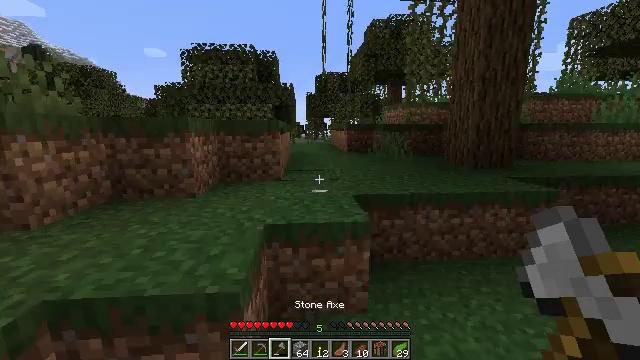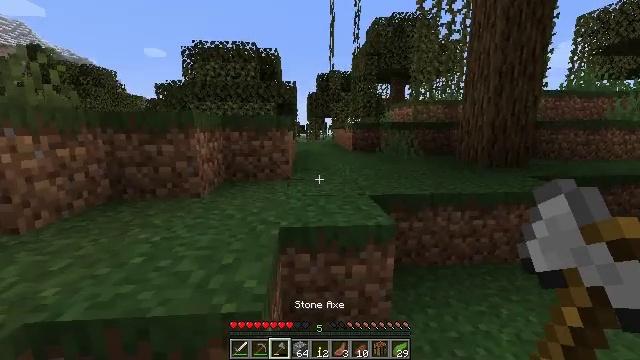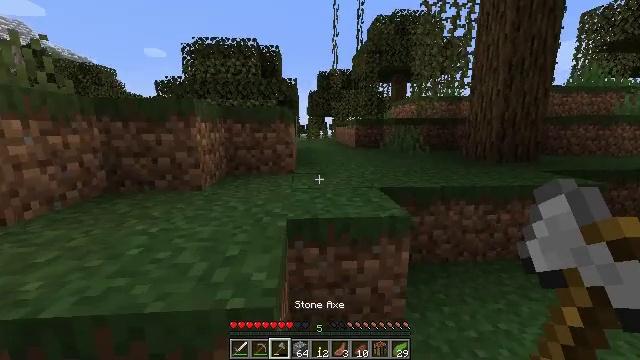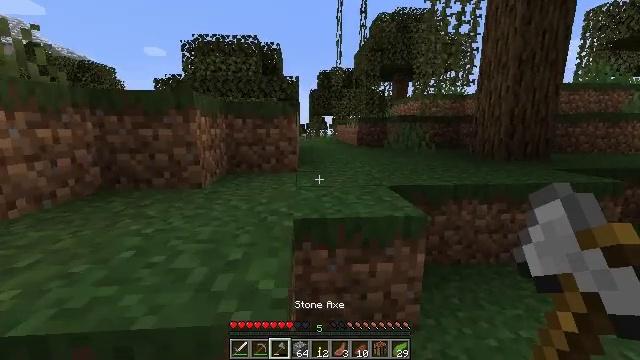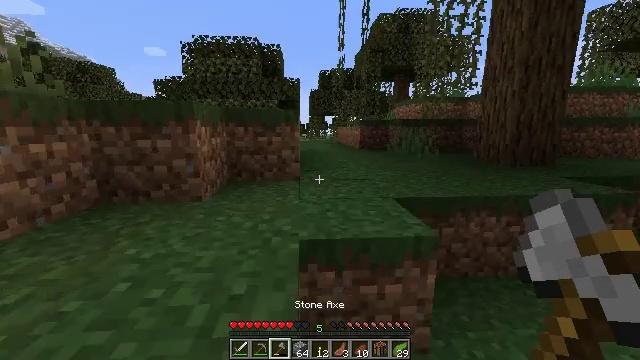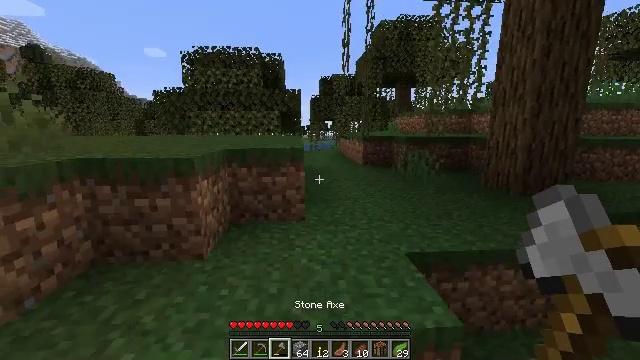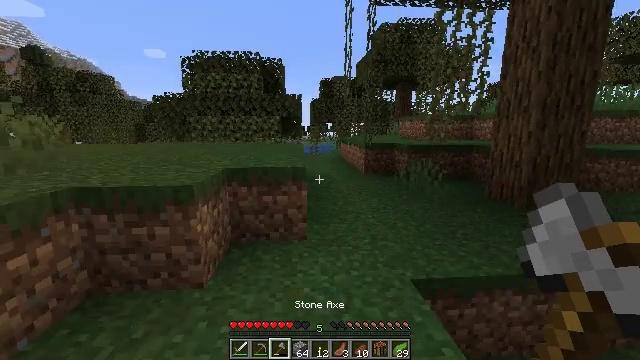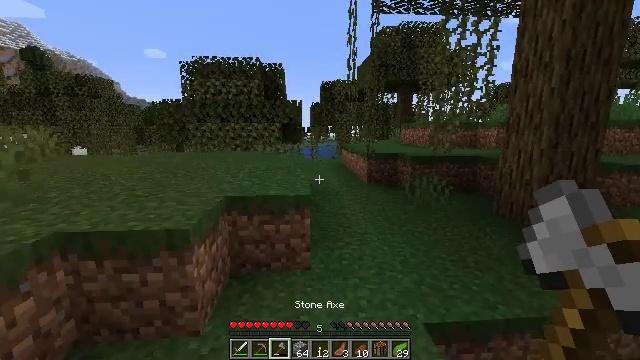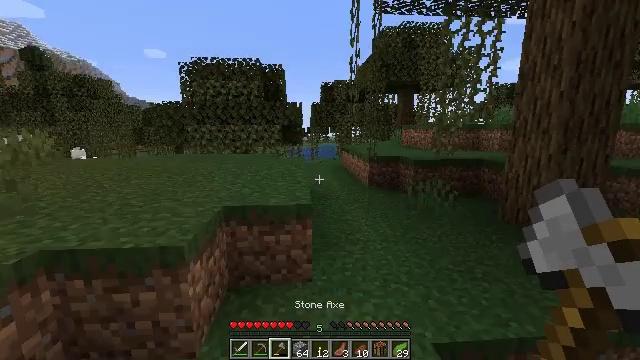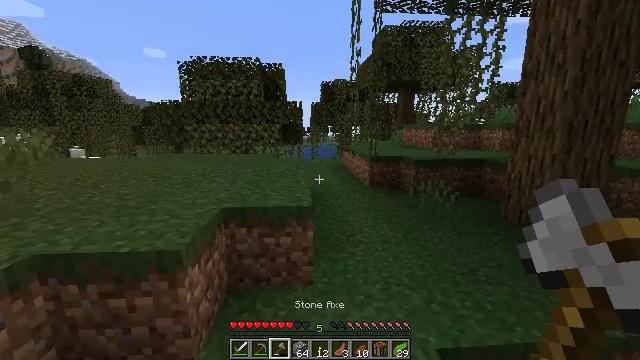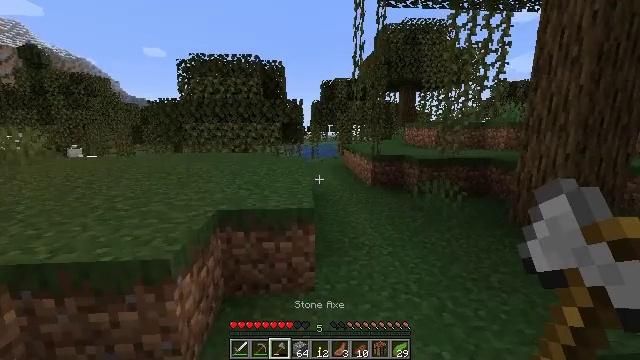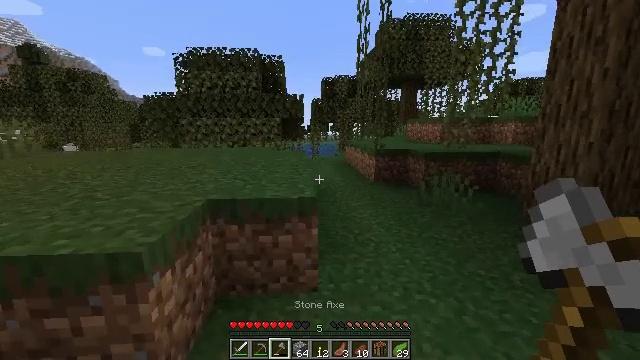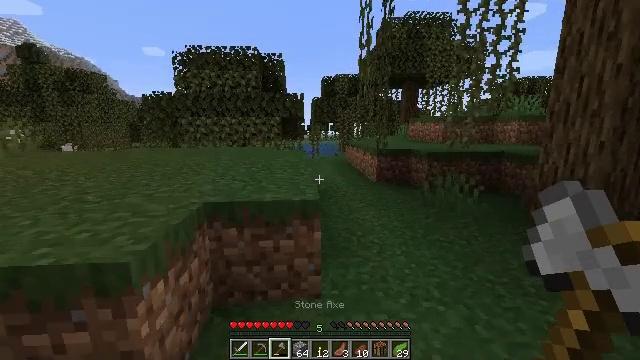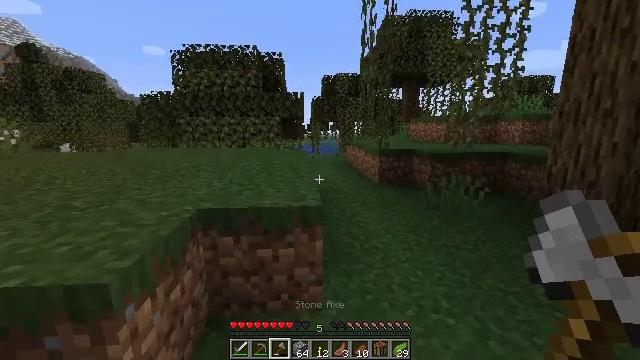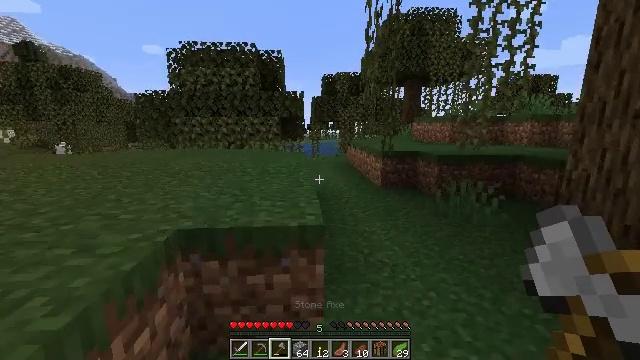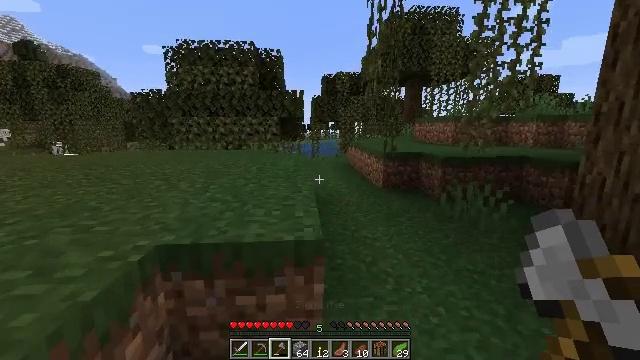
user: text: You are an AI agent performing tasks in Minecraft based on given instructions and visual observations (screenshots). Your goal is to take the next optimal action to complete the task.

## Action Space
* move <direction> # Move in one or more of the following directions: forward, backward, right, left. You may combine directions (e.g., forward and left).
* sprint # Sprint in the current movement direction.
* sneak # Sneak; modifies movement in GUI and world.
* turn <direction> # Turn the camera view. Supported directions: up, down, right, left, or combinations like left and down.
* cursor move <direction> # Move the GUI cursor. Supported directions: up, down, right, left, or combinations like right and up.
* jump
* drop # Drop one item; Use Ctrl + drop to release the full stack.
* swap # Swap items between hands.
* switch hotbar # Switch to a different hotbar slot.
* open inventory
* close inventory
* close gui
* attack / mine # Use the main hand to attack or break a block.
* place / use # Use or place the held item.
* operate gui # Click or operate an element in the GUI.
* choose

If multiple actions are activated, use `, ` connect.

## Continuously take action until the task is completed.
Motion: motion action
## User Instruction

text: Harvest sugar cane from the plant.
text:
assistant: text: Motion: move forward
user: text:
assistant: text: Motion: move forward
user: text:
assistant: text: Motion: move forward
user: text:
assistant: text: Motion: move forward, jump
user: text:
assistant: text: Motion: move forward, jump
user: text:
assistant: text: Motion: move forward, jump
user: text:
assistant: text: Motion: move forward, jump
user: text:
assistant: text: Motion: move forward
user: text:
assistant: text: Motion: move forward
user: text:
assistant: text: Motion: move forward
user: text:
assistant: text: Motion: move forward
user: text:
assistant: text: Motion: move forward
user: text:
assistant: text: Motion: move forward
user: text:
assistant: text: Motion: move forward
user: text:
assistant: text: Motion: move forward
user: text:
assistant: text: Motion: move forward
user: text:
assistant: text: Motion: move forward
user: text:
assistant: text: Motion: move forward, jump
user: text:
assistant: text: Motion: move forward, turn left and down, jump
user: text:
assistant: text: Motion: move forward, turn left and down, jump
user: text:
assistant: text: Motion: move forward, turn left and down, jump
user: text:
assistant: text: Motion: move forward, turn left and down
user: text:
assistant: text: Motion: move forward
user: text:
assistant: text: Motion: move forward
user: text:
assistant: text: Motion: move forward
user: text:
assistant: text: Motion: move forward
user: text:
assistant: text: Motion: move forward
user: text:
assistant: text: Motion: move forward
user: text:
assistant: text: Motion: move forward
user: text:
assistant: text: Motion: move forward